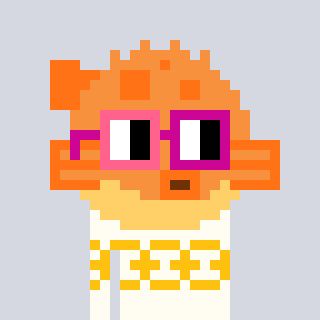
a pixel art character with square pink and red glasses, a pufferfish-shaped head and a grayscale-colored body on a cool background